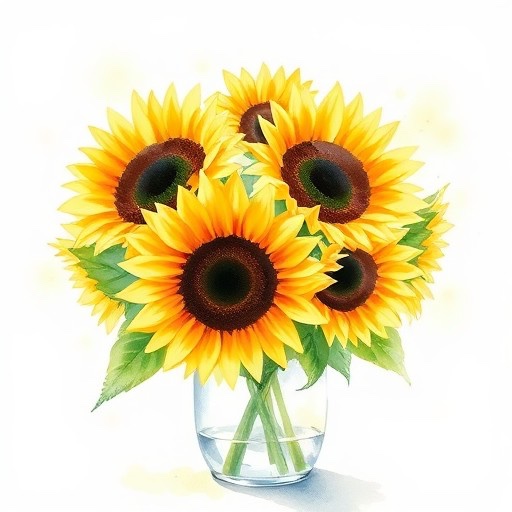
Category: Thank You